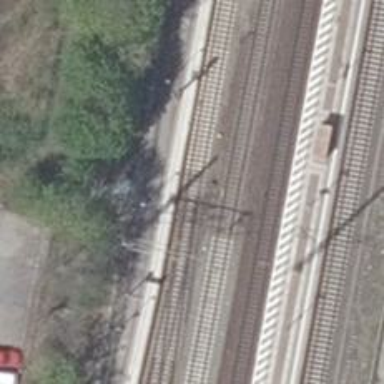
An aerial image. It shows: Railway switch with the turnout on the left side.